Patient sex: F
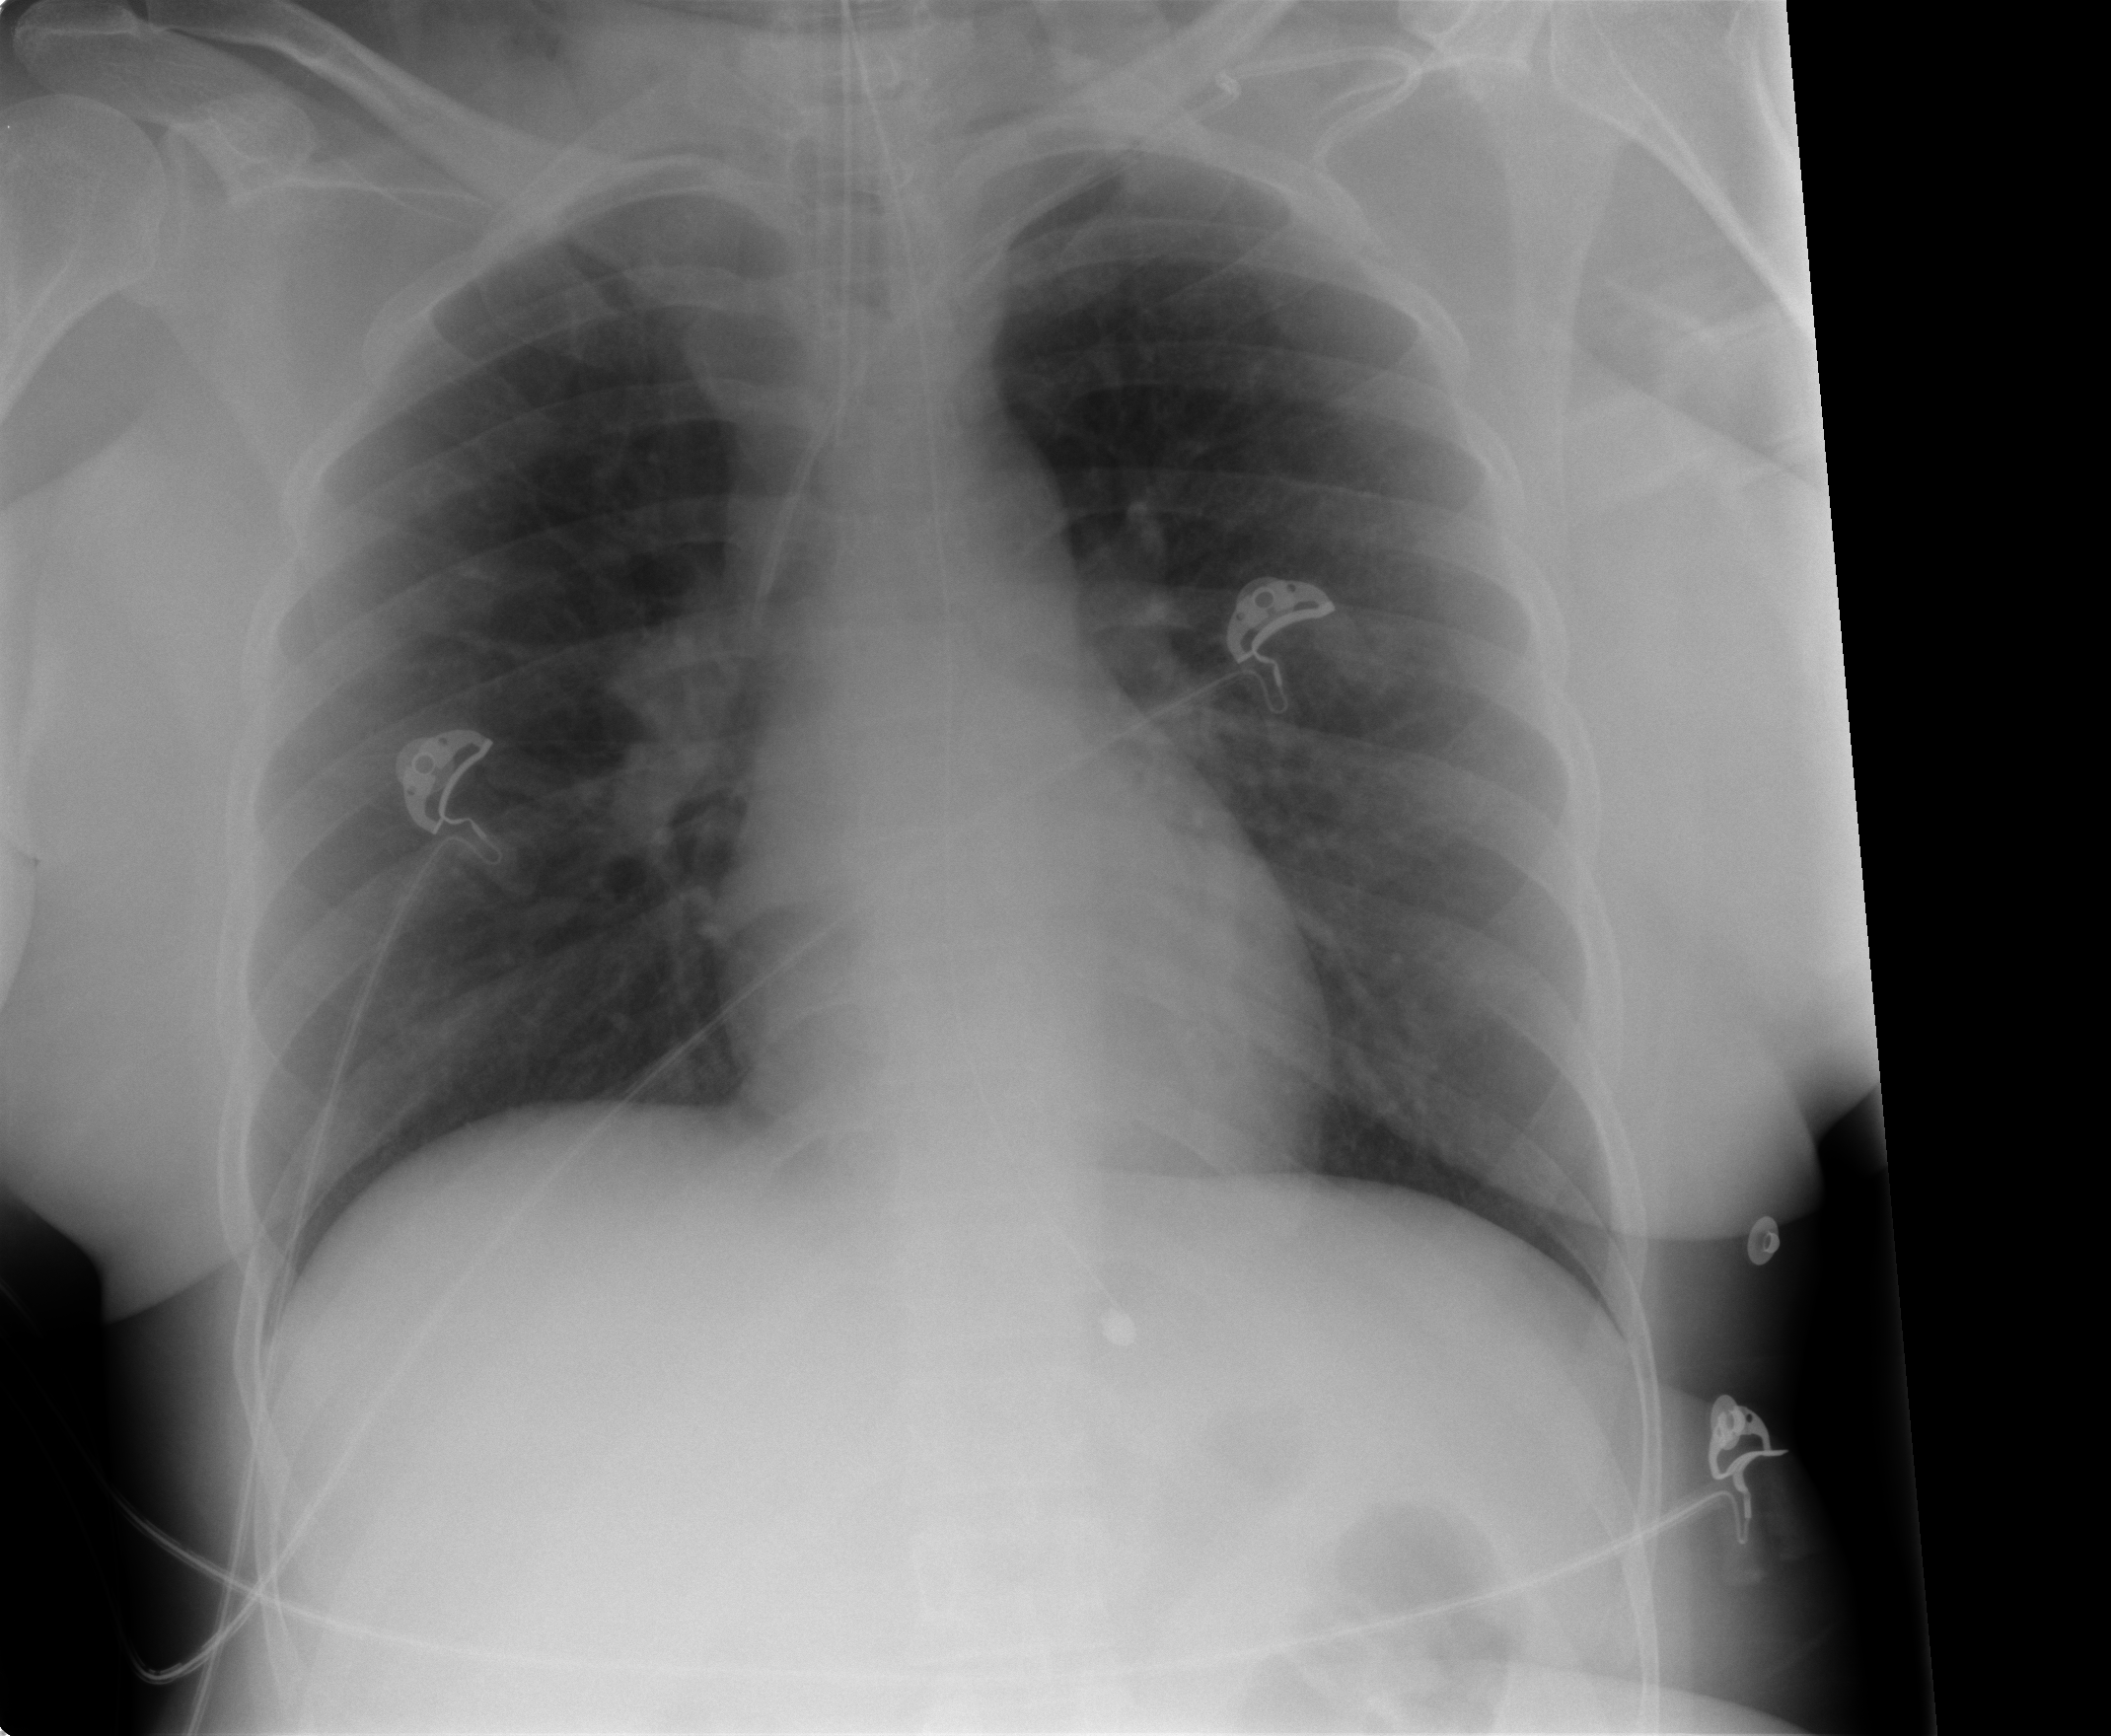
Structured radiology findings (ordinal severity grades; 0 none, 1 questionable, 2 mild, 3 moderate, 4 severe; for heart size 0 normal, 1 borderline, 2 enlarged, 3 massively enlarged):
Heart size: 0
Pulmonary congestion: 0
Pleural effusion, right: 0
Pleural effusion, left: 0
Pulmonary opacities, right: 0
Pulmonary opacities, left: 0
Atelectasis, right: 1
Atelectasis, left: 1